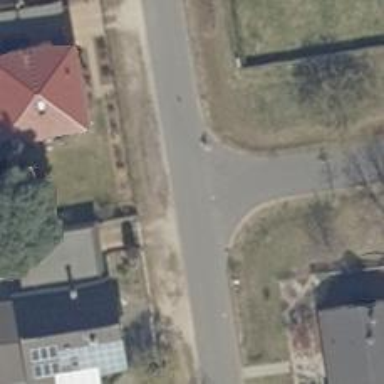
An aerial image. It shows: Asphalt road in residential area.